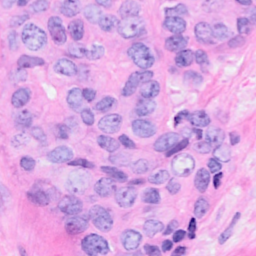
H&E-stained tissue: Breast